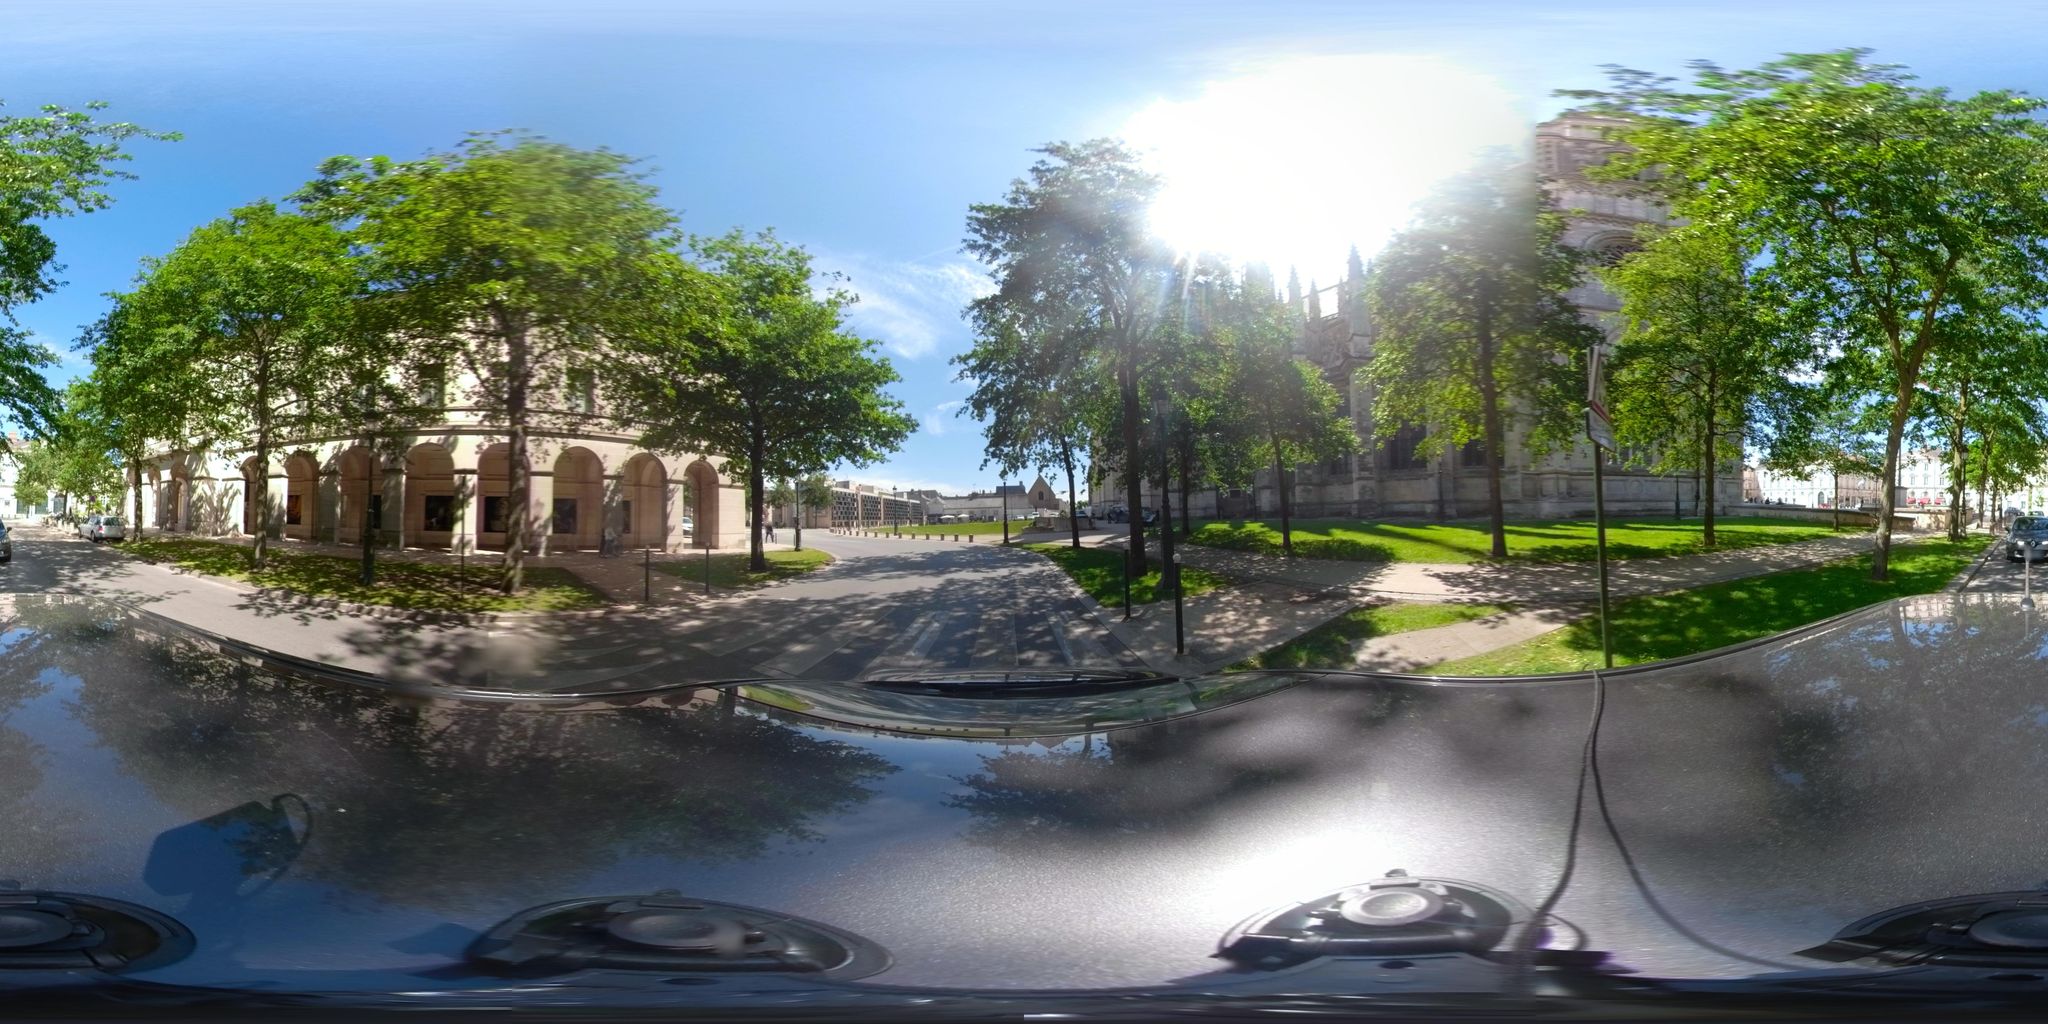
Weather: clear
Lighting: day
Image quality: slightly poor
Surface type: cycling surface
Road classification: tertiary, living_street
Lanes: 2
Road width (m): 6
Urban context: urban centre
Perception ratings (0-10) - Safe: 2.89, Lively: 4.62, Beautiful: 2.95, Boring: 4.81, Depressing: 7.43, Wealthy: 8.2